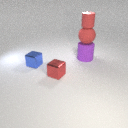
small red rubber cylinder above large red rubber sphere